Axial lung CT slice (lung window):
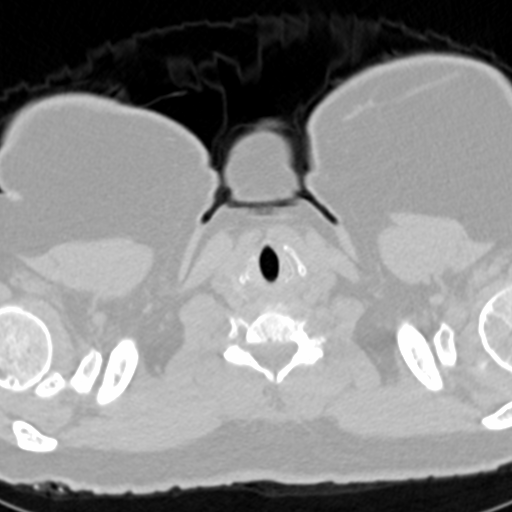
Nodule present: no